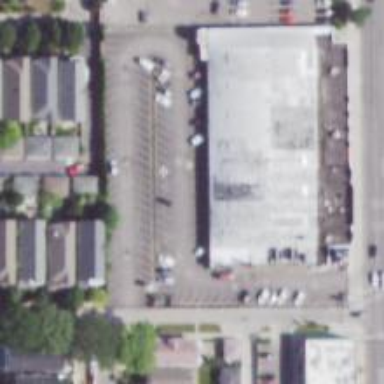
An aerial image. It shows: Retail building with bowling alley.